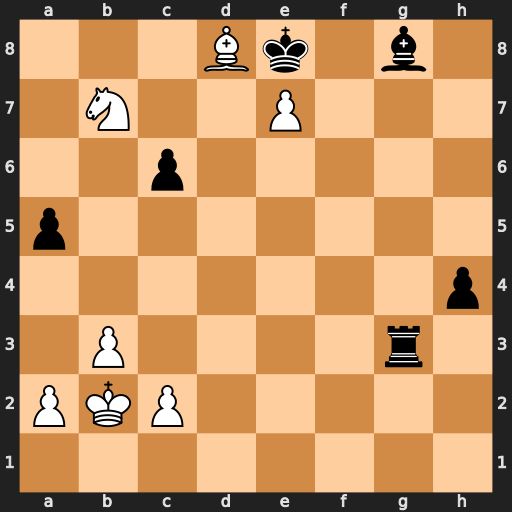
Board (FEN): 3Bk1b1/1N2P3/2p5/p7/7p/1P4r1/PKP5/8
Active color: w
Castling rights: -
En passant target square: -
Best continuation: Nd6+ Kd7 e8=Q+